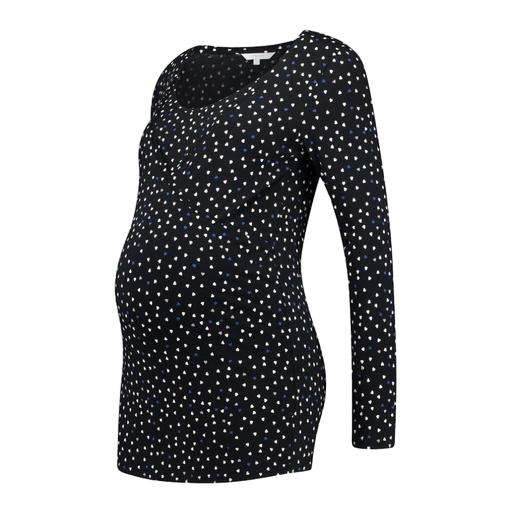
black long-sleeved polka-dot print, black maternity oatmeal longline, black layered polka dot tee, white background